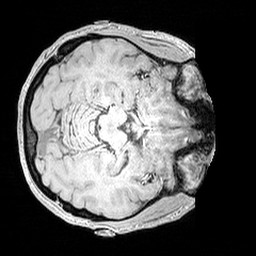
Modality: MP2RAGE
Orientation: axial
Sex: female
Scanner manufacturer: siemens
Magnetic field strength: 3 T
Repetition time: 5 s
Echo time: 0.00292 s